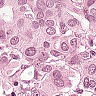
Metastatic tissue present: yes